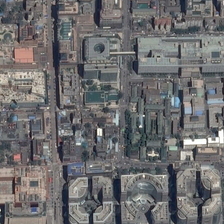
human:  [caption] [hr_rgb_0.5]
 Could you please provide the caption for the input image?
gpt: many buildings and some green trees are in a commercial area .

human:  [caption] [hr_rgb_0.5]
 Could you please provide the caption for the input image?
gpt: a large number of cars parked at the gate of tall buildings .

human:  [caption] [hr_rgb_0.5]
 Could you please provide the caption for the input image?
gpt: many buildings and some green trees are in a commercial area .

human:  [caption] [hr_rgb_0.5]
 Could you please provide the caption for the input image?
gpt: tall buildings are on both sides of the road .

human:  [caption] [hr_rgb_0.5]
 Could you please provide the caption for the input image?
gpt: tall buildings are on both sides of the road .